Question: I am trying to create database using Code First approach. When I run the following code I am getting the following exception. Is there anything wrong in the fields that I defined? How can we overcome this?
:
> An error occurred while updating the entries. See the inner exception for details.
:
> "Invalid object name 'dbo.Dinners'.
: I do not have such a table (Dinners) in the database. The code is supposed to create the tables. I just gave connection string to identify the server as mentioned in <URL>. Should I change the connection string?
> string connectionstring = "Data Source=.;Initial Catalog=LibraryReservationSystem;Integrated Security=True;Connect Timeout=30";
The LibraryReservationSystem database is already existing database. It has no tables. I am expecting EF to create the tables.
The connection string I copied from a working LINQ 2 SQL application. Do I need to make any changes to it to supply to EF?

When I included the following code, the exception got changed. Now it says - "Invalid object name 'dbo.Dinner'.". It is now complaining about Dinner table; not Dinners table.
'''
protected override void OnModelCreating(DbModelBuilder modelbuilder)
{
modelbuilder.Conventions.Remove<PluralizingTableNameConvention>();
}
'''
'''
static void Main(string[] args)
{
string connectionstring = "Data Source=.;Initial Catalog=LibraryReservationSystem;Integrated Security=True;Connect Timeout=30";
using (var db = new NerdDinners(connectionstring))
{
var product = new Dinner { DinnerID = 1, Title = 101 };
db.Dinners.Add(product);
int recordsAffected = db.SaveChanges();
}
}
using System.Data.Entity;
namespace LijosEF
{
public class Dinner
{
public int DinnerID { get; set; }
public int Title { get; set; }
}
public class RSVP
{
public int RSVPID { get; set; }
public int DinnerID { get; set; }
public virtual Dinner Dinner { get; set; }
}
//System.Data.Entity.DbContext is from EntityFramework.dll
public class NerdDinners : System.Data.Entity.DbContext
{
public NerdDinners(string connString): base(connString)
{
}
public DbSet<Dinner> Dinners { get; set; }
public DbSet<RSVP> RSVPs { get; set; }
}
}
'''
1. http://nerddinner.codeplex.com/discussions/358197
2. Entity framework - Invalid Object Name
3. Invalid object name 'dbo.TableName' when retrieving data from generated table
4. http://blogs.msdn.com/b/adonet/archive/2011/09/28/ef-4-2-code-first-walkthrough.aspx
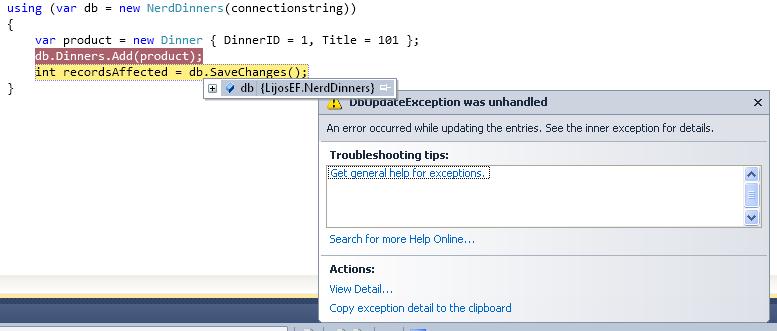
Answer: > The LibraryReservationSystem database is already existing database. It
has no tables. I am expecting EF to create the tables.
That's not correct. If the database exists EF doesn't create any tables in this database. EF can create the database if it doesn't exist. That is the default database initializer 'CreateDatabaseIfNotExists' that gets applied if you don't change it explicitly. You can select two other initializers: 'DropCreateDatabaseAlways' or 'DropCreateDatabaseIfModelChanges'. But neither of those will only create tables in an existing database but instead delete the database completely and create it from scratch including all tables.
What can you do:
- - 'DropCreateDatabaseAlways'- 'Seed'-